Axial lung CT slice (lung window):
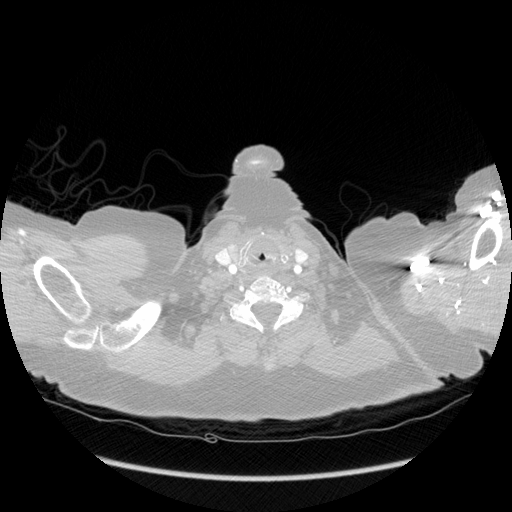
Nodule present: no